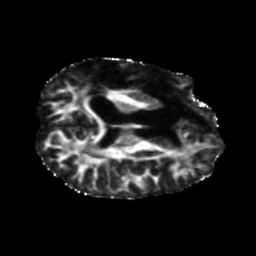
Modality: FA
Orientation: axial
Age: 37
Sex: female
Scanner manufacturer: siemens
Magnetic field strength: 3 T
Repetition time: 5.47 s
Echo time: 0.0854 s